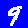
Digit: 9